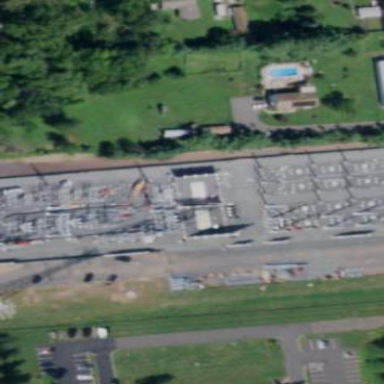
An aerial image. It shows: Power substation.